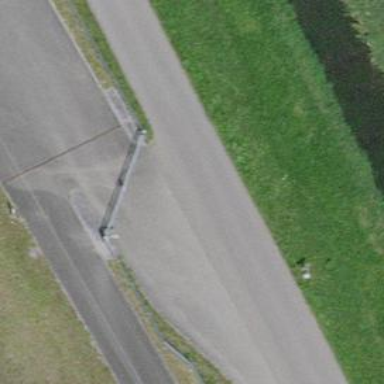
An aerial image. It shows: Entrance with barrier.